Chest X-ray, PA view. Patient: 41 years old, sex M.
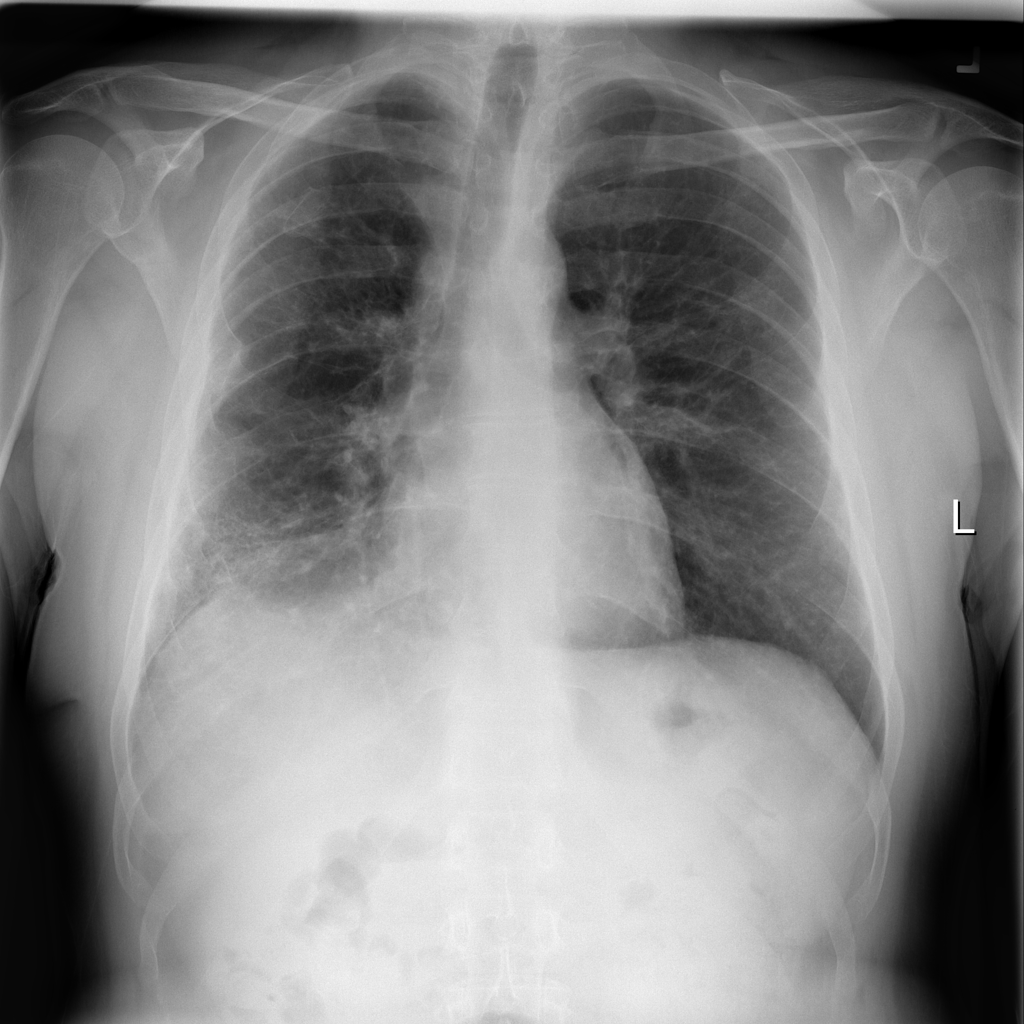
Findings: No Finding